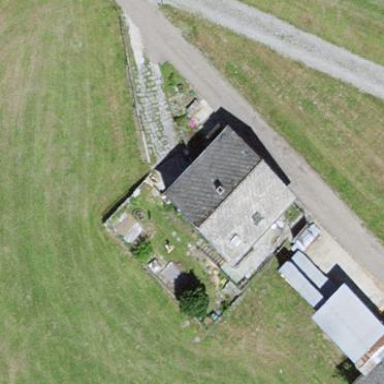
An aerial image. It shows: Detached building with gabled roof.